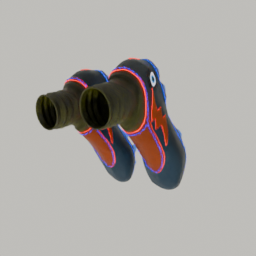
Label: people